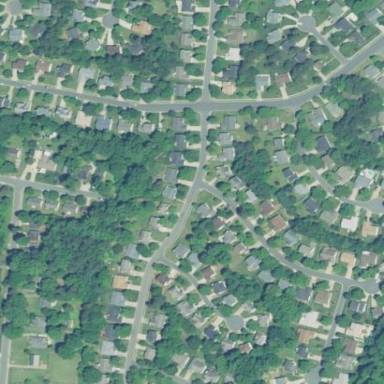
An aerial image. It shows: Single-family residential area.